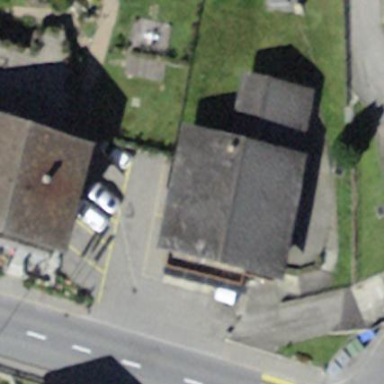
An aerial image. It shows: Building.